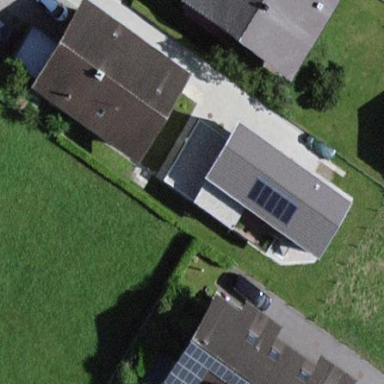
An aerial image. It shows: Detached building.